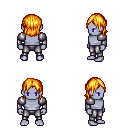
a pixel art fantasy rpg character, male body template, dark elf, purple skin, steel arm armor, metal pants, light blonde long bangs hairstyle, four views (front, back, left, right), 2x2 character sprite sheet, small pixel art, hard edges, no anti-aliasing